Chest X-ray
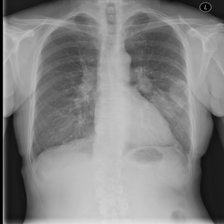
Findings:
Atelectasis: negative
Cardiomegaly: negative
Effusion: positive
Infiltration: negative
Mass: negative
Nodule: negative
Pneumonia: negative
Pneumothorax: negative
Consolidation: negative
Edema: negative
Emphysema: negative
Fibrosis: negative
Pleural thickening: negative
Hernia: negative